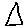
Label: triangle